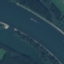
Land use / land cover: River